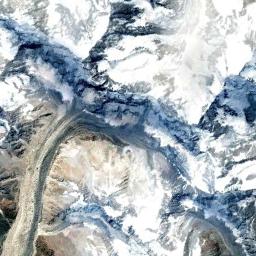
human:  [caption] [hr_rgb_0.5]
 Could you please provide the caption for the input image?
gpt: The snow berg is consist of bare land and white snow .

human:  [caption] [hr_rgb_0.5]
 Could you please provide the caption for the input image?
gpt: A snow-covered mountain covered in large areas .

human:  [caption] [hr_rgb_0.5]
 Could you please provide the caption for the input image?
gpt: The snowberg is covered with snow .

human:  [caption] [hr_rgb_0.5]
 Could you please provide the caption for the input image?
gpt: The snowberg is covered with glaciers and the color of the mountain is brown .

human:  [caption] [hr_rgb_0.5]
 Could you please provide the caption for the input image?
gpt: The snowberg is covered with snow and some bare land .